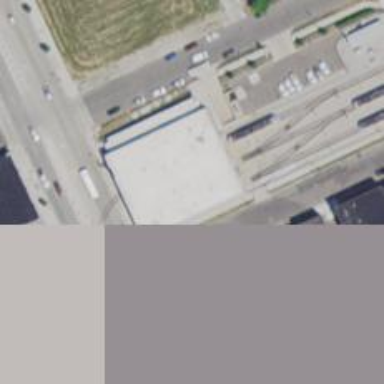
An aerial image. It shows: Tram railway passing through service yard.